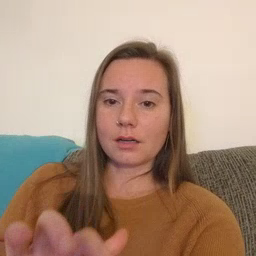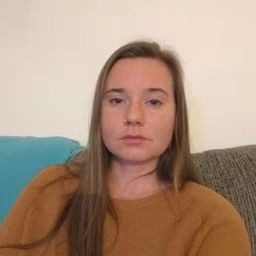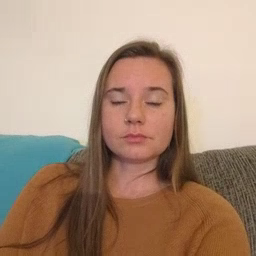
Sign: hot